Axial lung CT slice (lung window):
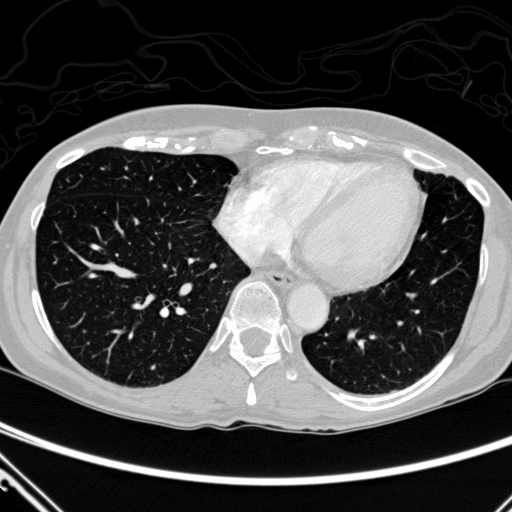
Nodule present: no